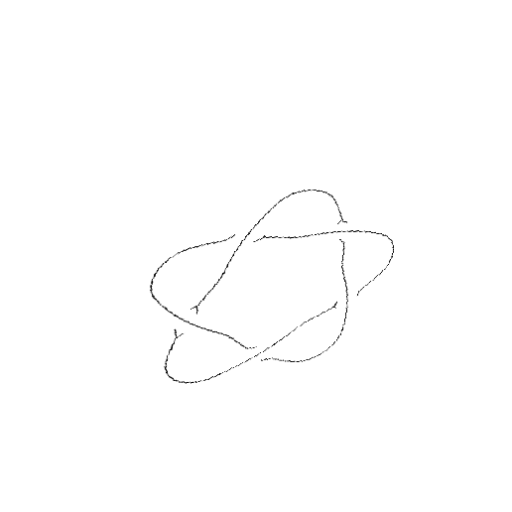
Crossing number: 5